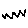
Label: zigzag